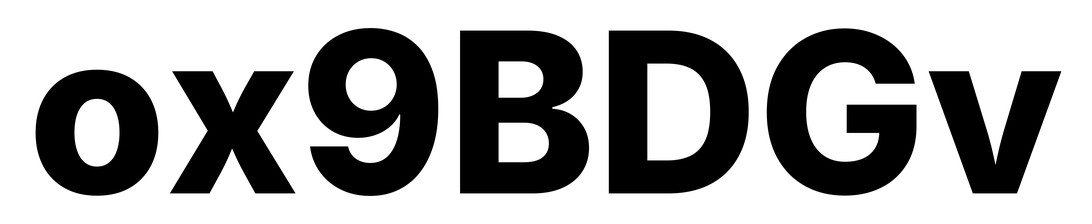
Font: Inter_ExtraBold